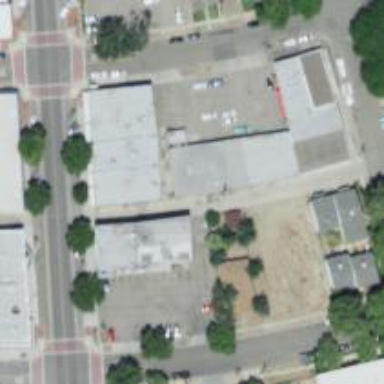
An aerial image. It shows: Building used as car repair shop.